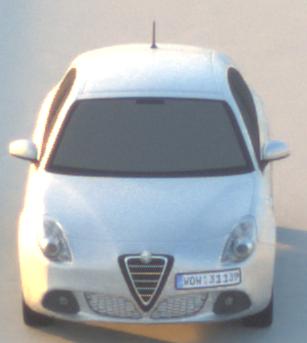
Make: Alfa Romeo
Model: Giulietta 1.4 TB 16V
Detailed model: Giulietta (940)
Model produced from: 2010/05
Model produced until: 2013/03
Doors: 5
Color: white
Road condition: dry road
Daytime: sunrise or sunset
Contrast: medium contrast